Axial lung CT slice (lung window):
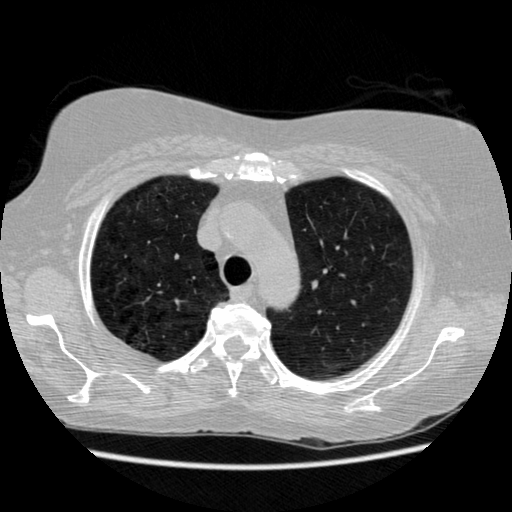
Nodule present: no